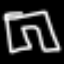
Label: pants